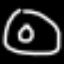
Label: donut